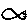
Label: fish